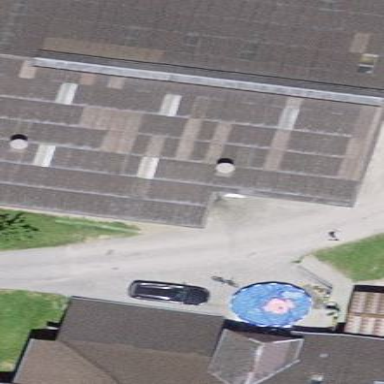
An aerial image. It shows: Barn.